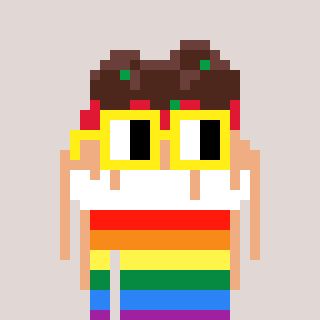
a pixel art character with square yellow glasses, a spaghetti-shaped head and a bluegrey-colored body on a warm background